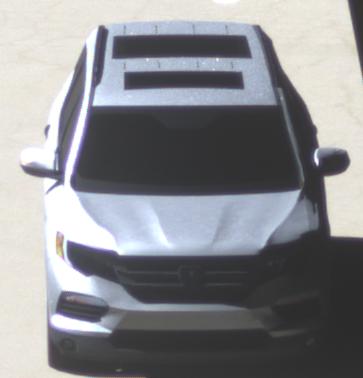
Make: Honda
Model: Pilot
Detailed model: 3
Model produced from: 2015
Model produced until: 2022
Doors: 5
Color: white
Road condition: dry road
Daytime: midday
Contrast: high contrast